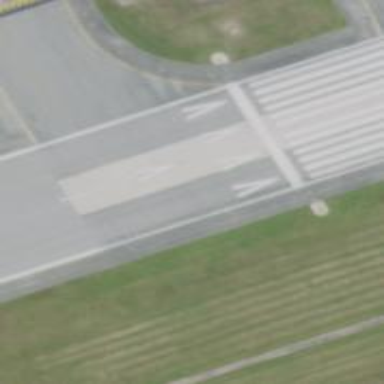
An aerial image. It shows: Asphalt runway with displaced threshold at airport.